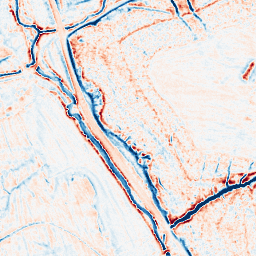
Category: edge_preserving
Decomposition family: anisotropic_diffusion
Decomposition parameters: iterations: 50
kappa: 100
gamma: 0.05
Upsampling method: cubic_mitchell
Upsampling parameters: scale: 4
Upsampling scale: 4